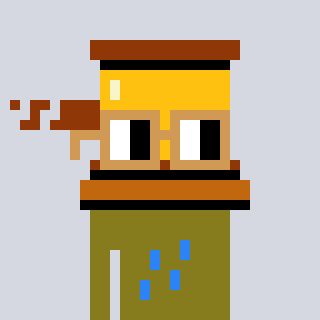
a pixel art character with square brown glasses, a gavel-shaped head and a gunk-colored body on a cool background